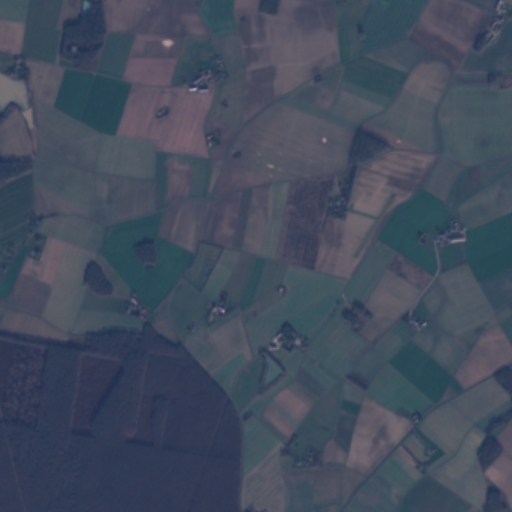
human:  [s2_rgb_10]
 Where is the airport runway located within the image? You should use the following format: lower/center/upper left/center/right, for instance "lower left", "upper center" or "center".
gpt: The airport runway is located in the center right of the image.
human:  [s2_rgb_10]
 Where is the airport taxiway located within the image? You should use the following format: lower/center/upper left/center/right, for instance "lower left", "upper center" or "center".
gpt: The airport taxiway is located in the center right of the image.
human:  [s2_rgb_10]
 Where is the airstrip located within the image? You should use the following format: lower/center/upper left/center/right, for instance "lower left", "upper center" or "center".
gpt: The airstrip is located in the center right of the image.
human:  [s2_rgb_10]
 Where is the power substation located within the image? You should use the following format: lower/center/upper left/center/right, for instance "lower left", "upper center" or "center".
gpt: The power substation is located in the center of the image.
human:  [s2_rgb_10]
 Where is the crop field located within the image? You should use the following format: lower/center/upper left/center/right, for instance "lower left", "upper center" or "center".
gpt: There is no crop field in the image.